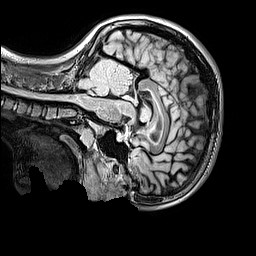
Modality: FLAIR
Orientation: sagittal
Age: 10
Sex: female
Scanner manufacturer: siemens
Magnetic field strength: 3 T
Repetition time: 5 s
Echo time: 0.388 s